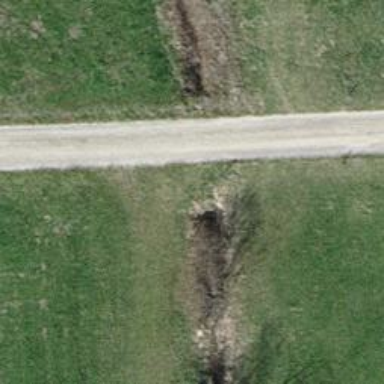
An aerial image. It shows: Culvert tunnel.